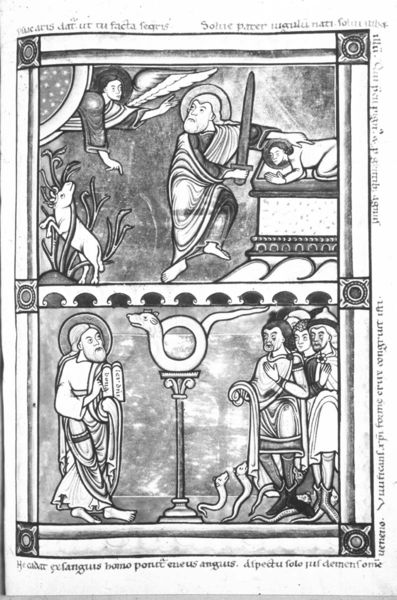
Titel: Evangeliar von Averboden
Institution: Lüttich, Universitätsbibliothek
Schlagwörter: flügel, weiß, schwarz, hund, wolke, muster, ornament, bibel, figur, engel, schrift, moses, buch, seite, illustration, schwert, schlange, beten, heiligenschein, schlangen, heiliger, buck, isaak, opfer, opferung, stier, zeige, ziege, sohn, abraham, buchmalerei, graustufe, gesetztafel, eherne schlange, engrl, isaac